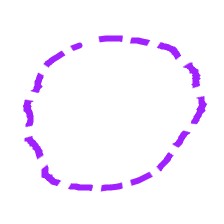
Shape: circle